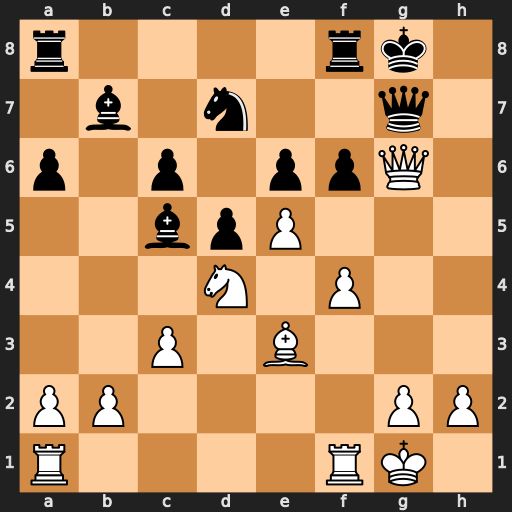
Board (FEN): r4rk1/1b1n2q1/p1p1ppQ1/2bpP3/3N1P2/2P1B3/PP4PP/R4RK1
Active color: w
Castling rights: -
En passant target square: -
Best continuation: Qxg7+ Kxg7 Nxe6+